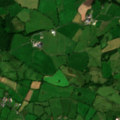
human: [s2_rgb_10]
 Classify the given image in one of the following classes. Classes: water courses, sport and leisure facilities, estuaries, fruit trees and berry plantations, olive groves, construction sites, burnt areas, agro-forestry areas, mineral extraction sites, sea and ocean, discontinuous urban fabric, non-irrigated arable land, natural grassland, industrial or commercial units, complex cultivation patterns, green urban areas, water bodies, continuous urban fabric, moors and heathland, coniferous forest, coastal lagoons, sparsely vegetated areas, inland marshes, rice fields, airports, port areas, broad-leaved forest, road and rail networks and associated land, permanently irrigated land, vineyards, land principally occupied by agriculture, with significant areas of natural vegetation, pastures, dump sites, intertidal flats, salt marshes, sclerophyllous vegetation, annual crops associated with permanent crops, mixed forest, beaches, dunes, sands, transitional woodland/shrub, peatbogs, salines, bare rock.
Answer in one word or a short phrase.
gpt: pastures, mixed forest